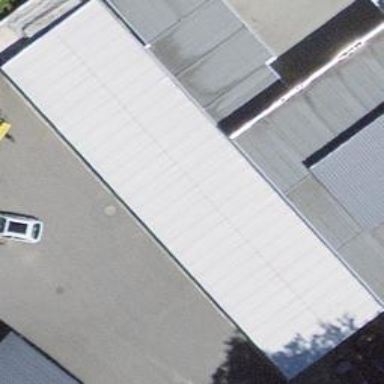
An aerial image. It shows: Commercial building.